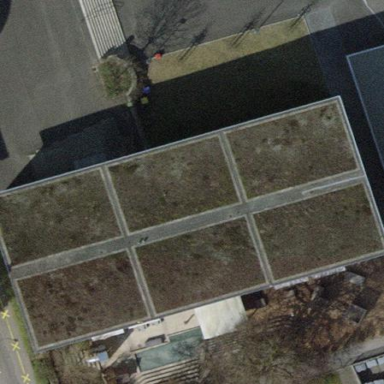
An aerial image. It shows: Flat-roofed school building.